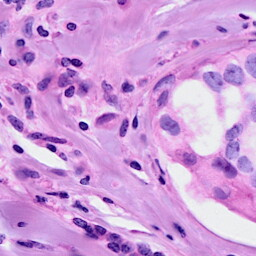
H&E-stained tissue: Breast